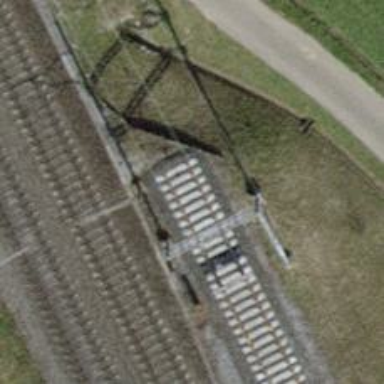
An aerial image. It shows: Railway buffer stop.